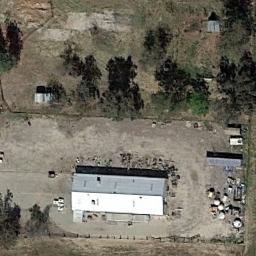
Label: residential